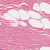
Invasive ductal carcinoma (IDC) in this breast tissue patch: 0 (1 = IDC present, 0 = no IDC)